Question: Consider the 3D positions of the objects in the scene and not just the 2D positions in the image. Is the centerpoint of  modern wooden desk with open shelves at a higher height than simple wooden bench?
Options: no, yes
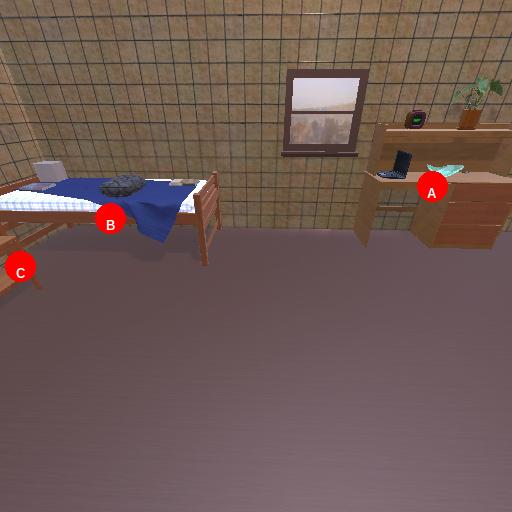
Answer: no